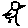
Label: bird